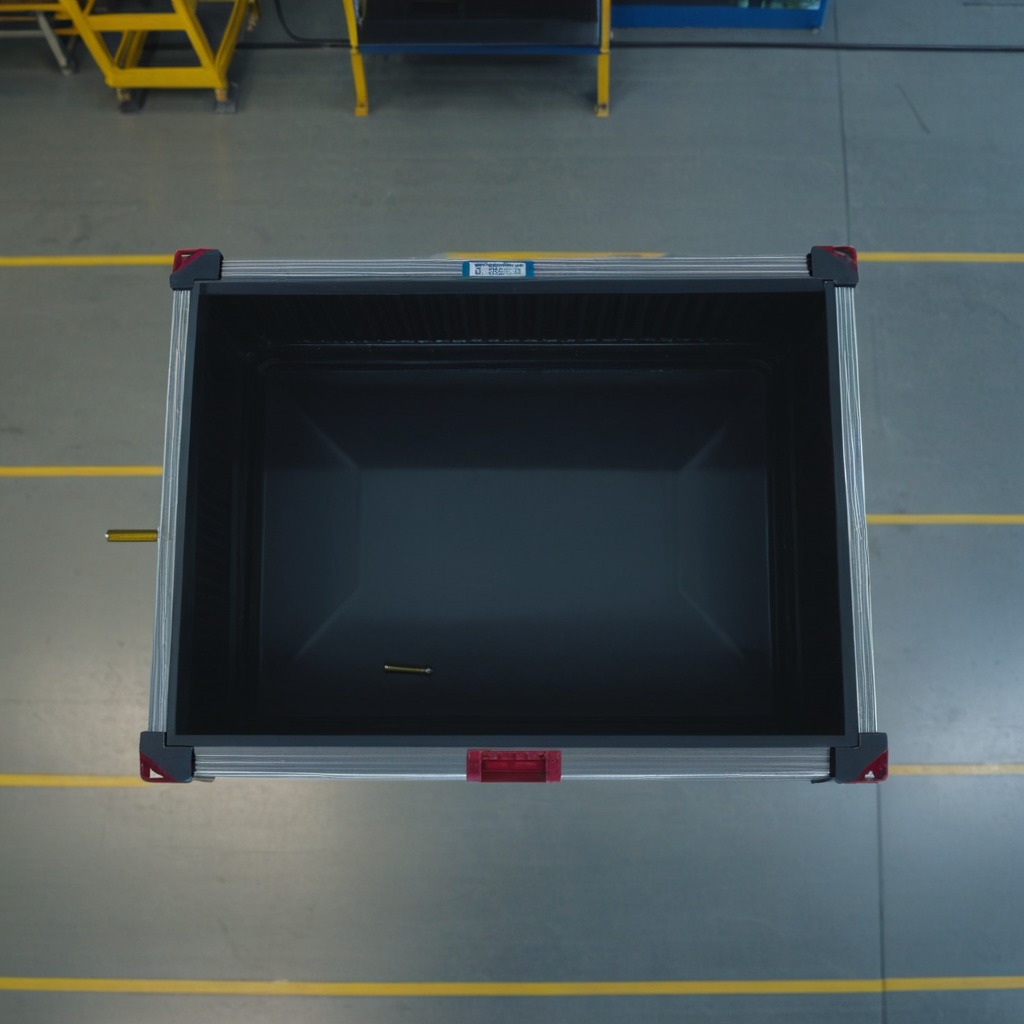
A metal screw is lying on the toolbox surface in an airplane hangar workshop 8K.